Question: I am designing a website based around Hockey. I was attempting to create a "carousel" of live games (I did not use Bootstrap 4 carousel). I wanted to flip tags around so that the score would always be on the inside of the teams logo. When I did so, I received a funky side-effect:

I am currently working on styling when the viewport is between 786px and 991.98px. Viewed any other way and it will not be styled properly.
Ignoring the first box (I was only changing code on the second block denoted under the comment '<--- two --->' in the code below), you'll notice that the scoreblocks in the second box do not match in their styling.
The code below should allow recreation of the issue. (Aside from pointing the css and img to the proper place)
As far as I can tell, the left scoreblock has a "whitespace text node" tag? element? that creates the space between the image and score. However on the right side this "whitespace text node" appears in the div with id score-md and creates the extra background.
'''
@media (max-width: 575.98px) {
#gameCards {
display: none;
}
}
@media (min-width: 576px) and (max-width: 767.98px) {
#gameCards {
display: none;
}
}
@media (min-width: 768px) and (max-width: 991.98px) {
#gameCards {
display: initial;
}
.team-thumbnail {
width: 20px;
height: 20px;
}
#score-md {
width: 20px;
height: 20px;
}
#teamScore-md {
display: initial;
}
#teamScore-lg {
display: none;
}
#score-md {
display: initial;
font-weight: bold;
}
#gameTime {
font-weight: bold;
font-size: 12px;
}
.helper {
width: 1px;
height: 1px;
}
}
@media (min-width: 992px) and (max-width: 1199.98px) {
#score-lg {
display: initial;
}
#teamScore-md {
display: none;
}
}
#teamScore, #teamScore-lg, #teamScore-md {
border-width: 2px !important;
}
#gameCards {
max-width: 100% !important;
max-height: 200px;
}
.games-group>.row {
overflow-x: auto;
white-space: nowrap;
}
.games-group>.row>.col-md-3 {
display: inline-block;
float: none;
}
.games-group>.row>.col-lg-2 {
display: inline-block;
float: none;
}
'''
'''
<!DOCTYPE html>
<html lang="en">
<head>
<!-- Required meta tags -->
<meta charset="utf-8">
<meta name="viewport" content="width=device-width, initial-scale=1, shrink-to-fit=no">
<!-- Customized CSS/Fonts/ETC. -->
<link href="https://fonts.googleapis.com/css?family=Fira+Mono" rel="stylesheet">
<link rel="stylesheet" href="https://stackpath.bootstrapcdn.com/bootstrap/4.2.1/css/bootstrap.min.css" integrity="sha384-GJzZqFGwb1QTTN6wy59ffF1BuGJpLSa9DkKMp0DgiMDm4iYMj70gZWKYbI706tWS" crossorigin="anonymous">
<title>AStats Hockey</title>
</head>
<body>
<div id="gameCards" class="container games-group">
<div class="row text-center bg-secondary flex-nowrap">
<div class="col-md-3 col-lg-2 card bg-secondary border-light p-1">
<div class="card-body p-0">
<h6 class="card-title text-white mb-1">NYR at NYR</h6>
<div class="row mx-0">
<div class="col-4 p-0">
<div id="teamScore-md"
class="row justify-content-center rounded bg-light border border-dark p-1 m-0">
<img class="team-thumbnail mb-0"
src="../../assets/img/teams/New_York_Rangers.svg"></img>
<div id="score-md" class="rounded bg-dark">
<span class="align-top text-white">0</span>
</div>
</div>
<div id="teamScore-lg"
class="row justify-content-center rounded bg-light border border-dark p-1 m-0">
<img class="team-thumbnail mb-0"
src="../../assets/img/teams/New_York_Rangers.svg"></img>
<div id="score-lg" class="rounded bg-dark">
<span id="score-lg" class="rounded bg-dark text-white p-1">0</span>
</div>
</div>
</div>
<div class="col-4 p-0 my-auto">
<div id="gameTime" class="row rounded bg-dark justify-content-center m-0 p-0">
<p class="text-white m-0">End 3rd</p>
<p class="text-white m-0">00:00</p>
</div>
</div>
<div class="col-4">
<div id="teamScore-md"
class="row justify-content-center rounded bg-light border border-dark p-1 m-0">
<img class="team-thumbnail mb-0"
src="../../assets/img/teams/New_York_Rangers.svg"></img>
<div id="score-md" class="rounded bg-dark">
<span class="align-top text-white">0</span>
</div>
</div>
<div id="teamScore-lg"
class="row justify-content-center rounded bg-light border border-dark p-1 m-0">
<div id="score-lg" class="rounded bg-dark">
<span id="score-lg" class="rounded bg-dark text-white p-1">0</span>
</div>
<img class="team-thumbnail mb-0"
src="../../assets/img/teams/New_York_Rangers.svg"></img>
<div id="score-md" class="rounded bg-dark">
<span class="align-top text-white">0</span>
</div>
</div>
</div>
</div>
</div>
</div>
<!-- two -->
<div class="col-md-3 col-lg-2 card bg-secondary border-light p-1">
<div class="card-body p-0">
<h6 class="card-title text-white mb-1">NYR at NYR</h6>
<div class="row mx-0">
<div class="col-4 p-0 m-auto">
<div id="teamScore-md"
class="row justify-content-center rounded bg-light border border-dark p-1 m-0">
<img class="team-thumbnail mb-0"
src="../../assets/img/teams/New_York_Rangers.svg"></img>
<div id="score-md" class="rounded bg-dark px-1">
<span class="text-white">0</span>
</div>
</div>
<div id="teamScore-lg"
class="row justify-content-center rounded bg-light border border-dark p-1 m-0">
<img class="team-thumbnail mb-0"
src="../../assets/img/teams/New_York_Rangers.svg"></img>
<div id="score-lg" class="rounded bg-dark">
<span id="score-lg" class="rounded bg-dark text-white p-1">0</span>
</div>
</div>
</div>
<div class="col-4 p-0 m-auto">
<div id="gameTime" class="row rounded bg-dark justify-content-center m-0 p-0">
<p class="text-white m-0">End 3rd</p>
<p class="text-white m-0">00:00</p>
</div>
</div>
<div class="col-4 p-0 m-auto">
<div id="teamScore-md"
class="row justify-content-center rounded bg-light border border-dark p-1 m-0">
<div id="score-md" class="rounded bg-dark px-1">
<span class="text-white">0</span>
</div>
<img class="team-thumbnail mb-0"
src="../../assets/img/teams/New_York_Rangers.svg"></img>
</div>
<div id="teamScore-lg"
class="row justify-content-center rounded bg-light border border-dark p-1 m-0">
<div id="score-lg" class="rounded bg-dark">
<span id="score-lg" class="rounded bg-dark text-white p-1">0</span>
</div>
<img class="team-thumbnail mb-0"
src="../../assets/img/teams/New_York_Rangers.svg"></img>
<div id="score-md" class="rounded bg-dark">
<span class="align-top text-white">0</span>
</div>
</div>
</div>
</div>
</div>
</div>
</div>
</div>
<!-- Optional JavaScript -->
<!-- Popper.js, then Bootstrap JS -->
<script defer src="https://use.fontawesome.com/releases/v5.7.1/js/all.js"
integrity="sha384-eVEQC9zshBn0rFj4+TU78eNA19HMNigMviK/PU/FFjLXqa/GKPgX58rvt5Z8PLs7"
crossorigin="anonymous"></script>
<script src="https://code.jquery.com/jquery-3.3.1.slim.min.js" integrity="sha384-q8i/X+965DzO0rT7abK41JStQIAqVgRVzpbzo5smXKp4YfRvH+8abtTE1Pi6jizo" crossorigin="anonymous"></script>
<script src="https://cdnjs.cloudflare.com/ajax/libs/popper.js/1.14.6/umd/popper.min.js" integrity="sha384-wHAiFfRlMFy6i5SRaxvfOCifBUQy1xHdJ/yoi7FRNXMRBu5WHdZYu1hA6ZOblgut" crossorigin="anonymous"></script>
<script src="https://stackpath.bootstrapcdn.com/bootstrap/4.2.1/js/bootstrap.min.js" integrity="sha384-B0UglyR+jN6CkvvICOB2joaf5I4l3gm9GU6Hc1og6Ls7i6U/mkkaduKaBhlAXv9k" crossorigin="anonymous"></script>
</body>
</html>
'''
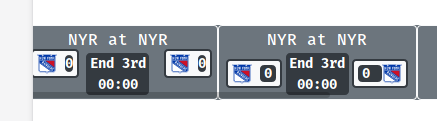
Answer: This happens because '#score-md' has 'display: inline;', and whitespaces (including linebreaks) in inline elements are displayed as... well, whitespaces.
You can change 'display: initial;' on '#score-md' to 'display: inline-block;', but this will break your layout a little.
The easiest workaround is to remove all whitespaces from '#score-md', so basically change this:
'''
<div id="score-md" class="rounded bg-dark px-1">
<span class="text-white">0</span>
</div>
'''
to this:
'''
<div id="score-md" class="rounded bg-dark px-1"><span class="text-white">0</span</div>
'''
Check snippet below to see how this work.
Also note that I have trimmed your '@media' queries to make example easier to understand.
'''
#gameCards {
display: initial;
}
.team-thumbnail {
width: 20px;
height: 20px;
}
#score-md {
width: 20px;
height: 20px;
}
#teamScore-md {
display: initial;
}
#teamScore-lg {
display: none;
}
#score-md {
display: initial;
font-weight: bold;
}
#gameTime {
font-weight: bold;
font-size: 12px;
}
.helper {
width: 1px;
height: 1px;
}
#teamScore,
#teamScore-lg,
#teamScore-md {
border-width: 2px !important;
}
#gameCards {
max-width: 100% !important;
max-height: 200px;
}
.games-group>.row {
overflow-x: auto;
white-space: nowrap;
}
.games-group>.row>.col-md-3 {
display: inline-block;
float: none;
}
.games-group>.row>.col-lg-2 {
display: inline-block;
float: none;
}
'''
'''
<!-- Customized CSS/Fonts/ETC. -->
<link href="https://fonts.googleapis.com/css?family=Fira+Mono" rel="stylesheet">
<link rel="stylesheet" href="https://stackpath.bootstrapcdn.com/bootstrap/4.2.1/css/bootstrap.min.css" integrity="sha384-GJzZqFGwb1QTTN6wy59ffF1BuGJpLSa9DkKMp0DgiMDm4iYMj70gZWKYbI706tWS" crossorigin="anonymous">
<div id="gameCards" class="container games-group">
<div class="row text-center bg-secondary flex-nowrap">
<!-- Card with whitespaces -->
<div class="col-md-3 col-lg-2 card bg-secondary border-light p-1">
<div class="card-body p-0">
<h6 class="card-title text-white mb-1">Whitespace</h6>
<div class="row mx-0">
<div class="col-4 p-0 m-auto">
<div id="teamScore-md" class="row justify-content-center rounded bg-light border border-dark p-1 m-0">
<img class="team-thumbnail mb-0" src="//upload.wikimedia.org/wikipedia/commons/a/ae/New_York_Rangers.svg">
<div id="score-md" class="rounded bg-dark px-1">
<span class="text-white">0</span>
</div>
</div>
</div>
<div class="col-4 p-0 m-auto">
<div id="gameTime" class="row rounded bg-dark justify-content-center m-0 p-0">
<p class="text-white m-0">End 3rd</p>
<p class="text-white m-0">00:00</p>
</div>
</div>
<div class="col-4 p-0 m-auto">
<div id="teamScore-md" class="row justify-content-center rounded bg-light border border-dark p-1 m-0">
<div id="score-md" class="rounded bg-dark px-1">
<span class="text-white">0</span>
</div>
<img class="team-thumbnail mb-0" src="//upload.wikimedia.org/wikipedia/commons/a/ae/New_York_Rangers.svg">
</div>
</div>
</div>
</div>
</div>
<!-- Card without whitespaces -->
<div class="col-md-3 col-lg-2 card bg-secondary border-light p-1">
<div class="card-body p-0">
<h6 class="card-title text-white mb-1">No whitespace</h6>
<div class="row mx-0">
<div class="col-4 p-0 m-auto">
<div id="teamScore-md" class="row justify-content-center rounded bg-light border border-dark p-1 m-0">
<img class="team-thumbnail mb-0" src="//upload.wikimedia.org/wikipedia/commons/a/ae/New_York_Rangers.svg">
<!-- This inline div is what caused the problem -->
<div id="score-md" class="rounded bg-dark px-1"><span class="text-white">0</span></div>
</div>
</div>
<div class="col-4 p-0 m-auto">
<div id="gameTime" class="row rounded bg-dark justify-content-center m-0 p-0">
<p class="text-white m-0">End 3rd</p>
<p class="text-white m-0">00:00</p>
</div>
</div>
<div class="col-4 p-0 m-auto">
<div id="teamScore-md" class="row justify-content-center rounded bg-light border border-dark p-1 m-0">
<!-- This inline div is what caused the problem -->
<div id="score-md" class="rounded bg-dark px-1"><span class="text-white">0</span></div>
<img class="team-thumbnail mb-0" src="//upload.wikimedia.org/wikipedia/commons/a/ae/New_York_Rangers.svg">
</div>
</div>
</div>
</div>
</div>
</div>
</div>
<!-- Optional JavaScript -->
<!-- Popper.js, then Bootstrap JS -->
<script defer src="https://use.fontawesome.com/releases/v5.7.1/js/all.js" integrity="sha384-eVEQC9zshBn0rFj4+TU78eNA19HMNigMviK/PU/FFjLXqa/GKPgX58rvt5Z8PLs7" crossorigin="anonymous"></script>
<script src="https://code.jquery.com/jquery-3.3.1.slim.min.js" integrity="sha384-q8i/X+965DzO0rT7abK41JStQIAqVgRVzpbzo5smXKp4YfRvH+8abtTE1Pi6jizo" crossorigin="anonymous"></script>
<script src="https://cdnjs.cloudflare.com/ajax/libs/popper.js/1.14.6/umd/popper.min.js" integrity="sha384-wHAiFfRlMFy6i5SRaxvfOCifBUQy1xHdJ/yoi7FRNXMRBu5WHdZYu1hA6ZOblgut" crossorigin="anonymous"></script>
<script src="https://stackpath.bootstrapcdn.com/bootstrap/4.2.1/js/bootstrap.min.js" integrity="sha384-B0UglyR+jN6CkvvICOB2joaf5I4l3gm9GU6Hc1og6Ls7i6U/mkkaduKaBhlAXv9k" crossorigin="anonymous"></script>
'''